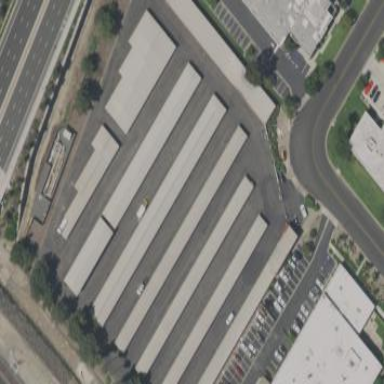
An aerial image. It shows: Commercial building.